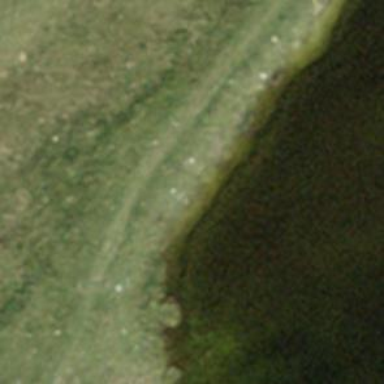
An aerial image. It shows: Path covered in grass.